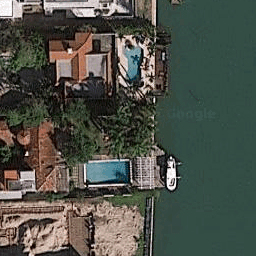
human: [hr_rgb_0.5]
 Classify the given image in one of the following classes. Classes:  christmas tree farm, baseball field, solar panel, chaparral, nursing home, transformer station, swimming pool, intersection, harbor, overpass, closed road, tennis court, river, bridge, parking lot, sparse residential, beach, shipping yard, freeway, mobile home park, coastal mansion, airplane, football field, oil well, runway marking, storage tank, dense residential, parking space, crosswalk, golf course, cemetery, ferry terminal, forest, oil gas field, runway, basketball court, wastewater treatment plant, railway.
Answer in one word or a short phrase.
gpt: coastal mansion